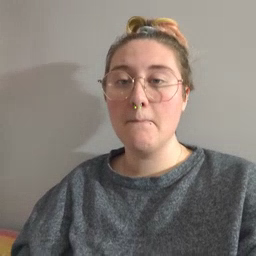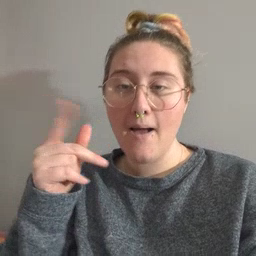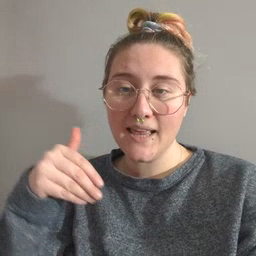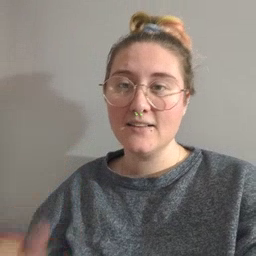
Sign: puppy